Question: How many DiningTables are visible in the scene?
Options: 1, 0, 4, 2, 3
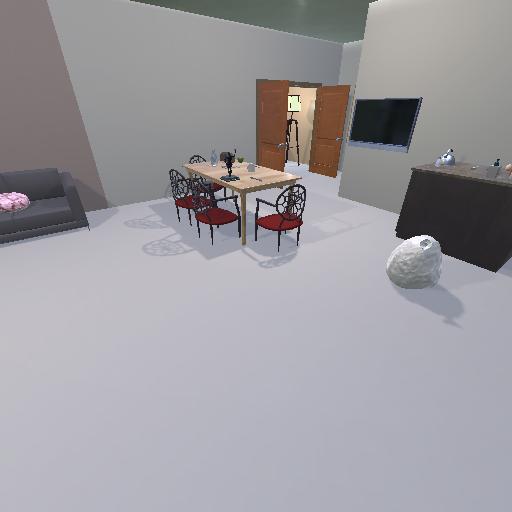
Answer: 1